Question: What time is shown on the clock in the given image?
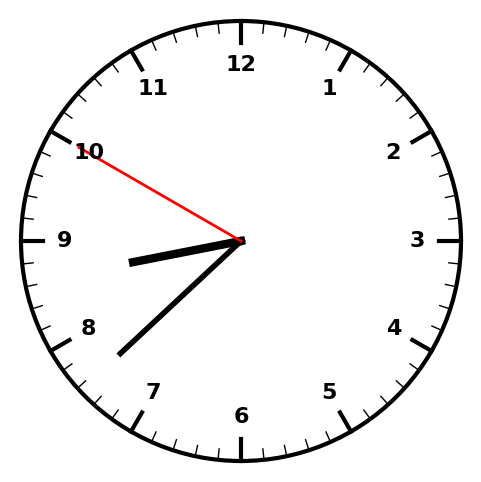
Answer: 08:37:50